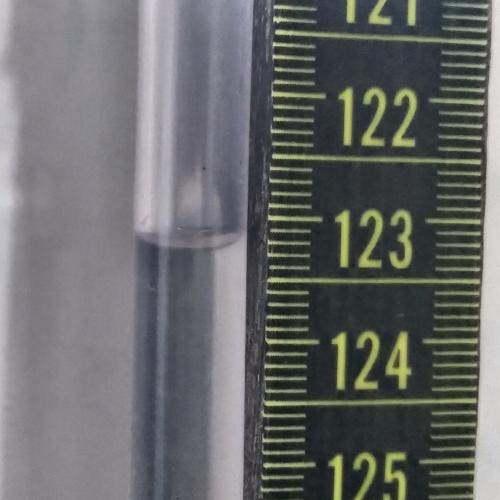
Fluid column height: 123.2 cm